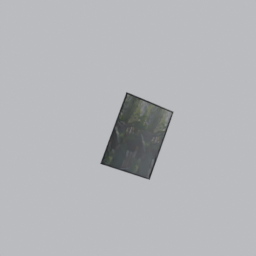
Label: decoration